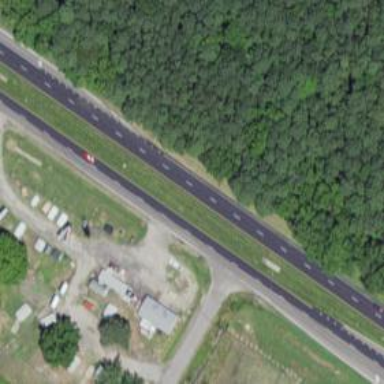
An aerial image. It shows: Asphalt road classified as trunk highway.